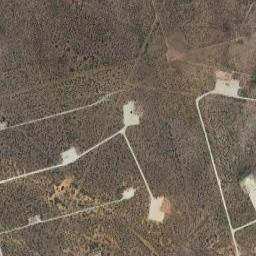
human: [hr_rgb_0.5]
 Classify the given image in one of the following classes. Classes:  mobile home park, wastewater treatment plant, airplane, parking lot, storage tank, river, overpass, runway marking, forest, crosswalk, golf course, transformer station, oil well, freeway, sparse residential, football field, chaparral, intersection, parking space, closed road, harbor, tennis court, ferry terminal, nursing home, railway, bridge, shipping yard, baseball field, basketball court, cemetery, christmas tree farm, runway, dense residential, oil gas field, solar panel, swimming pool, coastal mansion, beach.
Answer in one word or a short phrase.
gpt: oil gas field